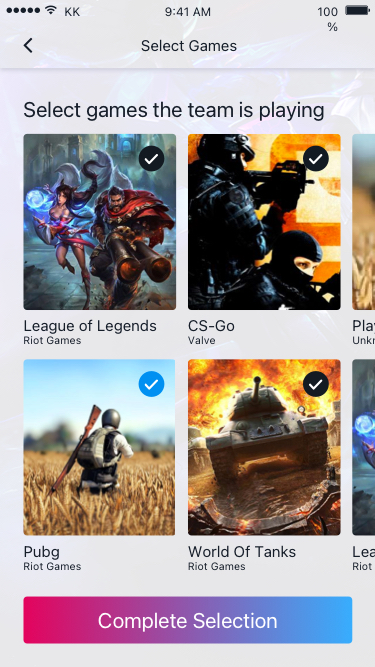
Text in this UI design:
Select games the team is playing
Complete Selection
League of Legends
Riot Games
League of Legends
Riot Games
Pubg
Riot Games
World Of Tanks
Riot Games
CS-Go
Valve
Player
Unknow
Select Games
9:41 AM
KK
100%